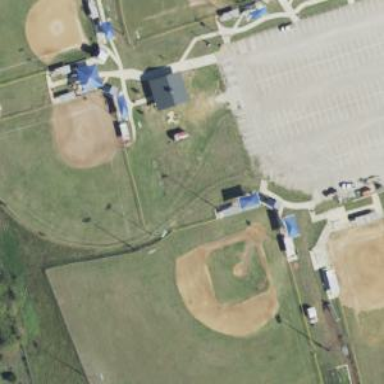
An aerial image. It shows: Softball or baseball pitch designated for leisure sports.